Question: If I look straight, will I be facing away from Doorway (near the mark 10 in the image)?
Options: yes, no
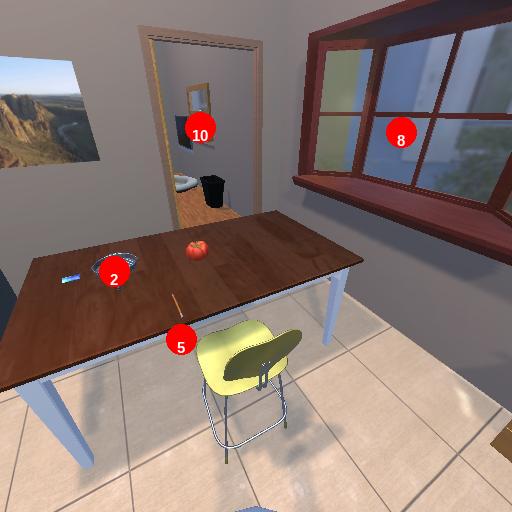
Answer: yes